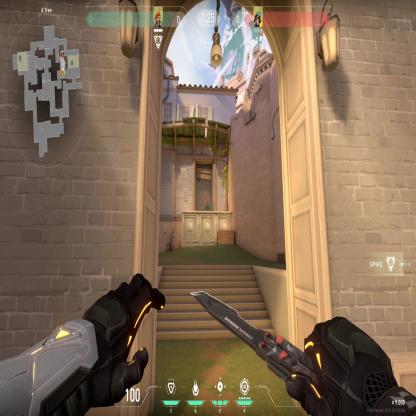
Label: enemy